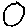
Label: circle